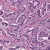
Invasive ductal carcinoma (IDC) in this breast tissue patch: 1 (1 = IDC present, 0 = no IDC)